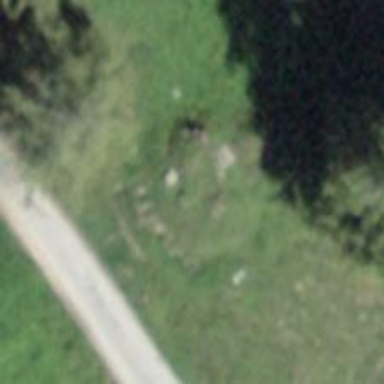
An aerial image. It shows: Historic wayside cross.